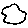
Label: cloud